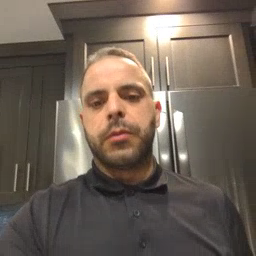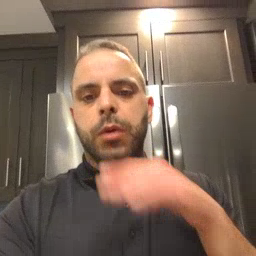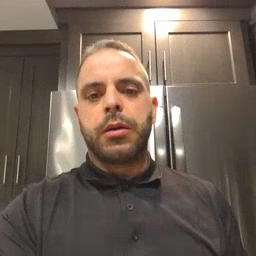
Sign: quiet